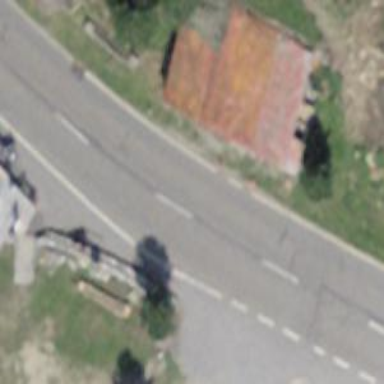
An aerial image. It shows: Secondary road with asphalt surface.